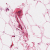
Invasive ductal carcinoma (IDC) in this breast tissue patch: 0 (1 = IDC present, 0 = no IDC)